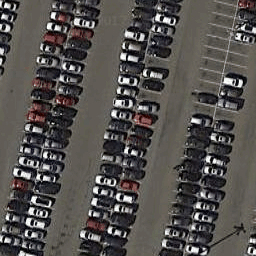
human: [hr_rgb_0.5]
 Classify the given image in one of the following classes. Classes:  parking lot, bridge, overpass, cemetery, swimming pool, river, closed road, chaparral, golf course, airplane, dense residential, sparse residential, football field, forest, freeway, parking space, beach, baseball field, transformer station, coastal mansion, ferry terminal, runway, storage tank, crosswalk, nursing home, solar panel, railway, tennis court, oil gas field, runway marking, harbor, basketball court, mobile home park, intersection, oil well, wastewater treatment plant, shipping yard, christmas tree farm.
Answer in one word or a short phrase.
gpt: parking lot